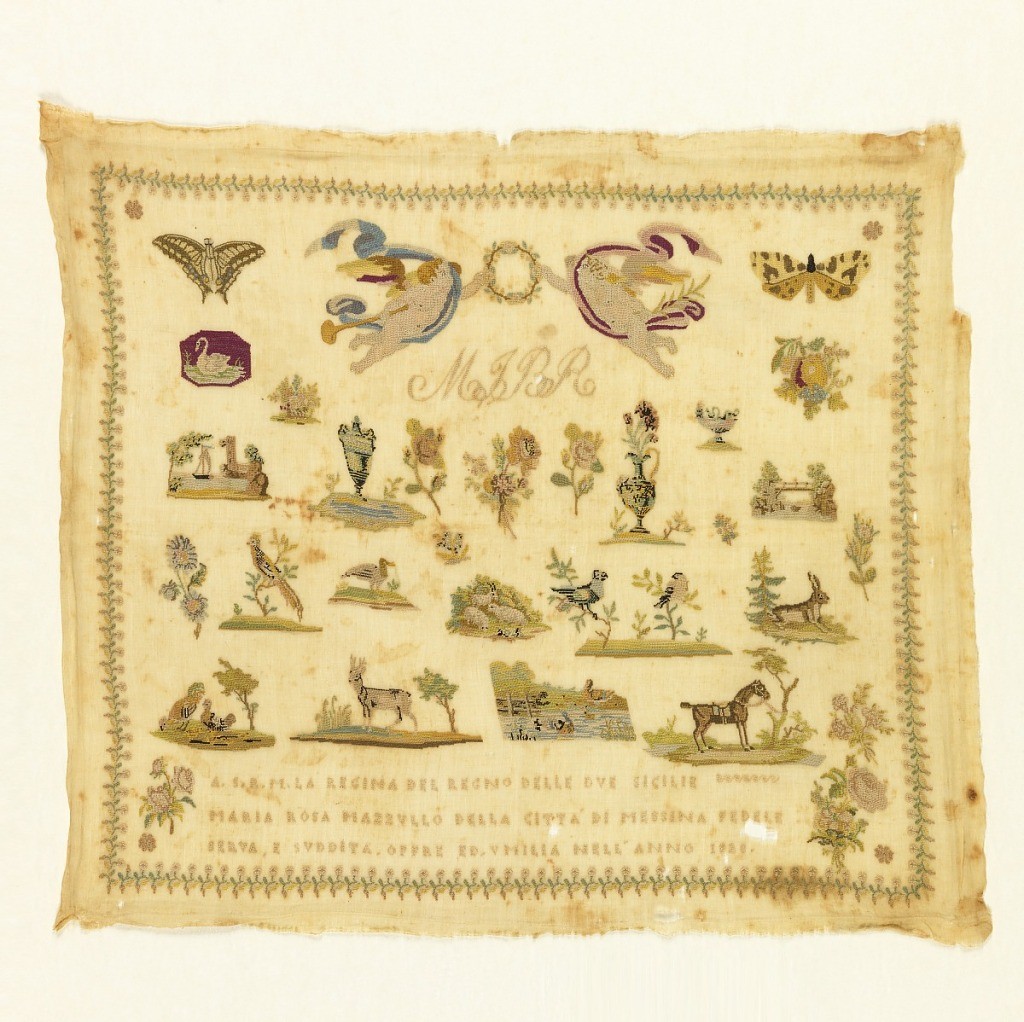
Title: Sampler
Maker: Maria Rosa Mazzullo
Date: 1828
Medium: silk embroidery, cotton foundation Technique: half cross, tent, and back stitches on plain weave
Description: Within a floral border are detached motifs and an inscription.